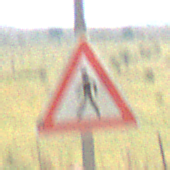
Verkehrszeichen: FussgaengerRechts
Umgebung: Outdoor, Nature
Tageszeit: Midday
Wetter: PartlyCloudy
Licht: Natural
Jahreszeit: Autumn
Kontrast: HighContrast